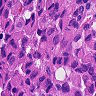
Metastatic tissue present: yes